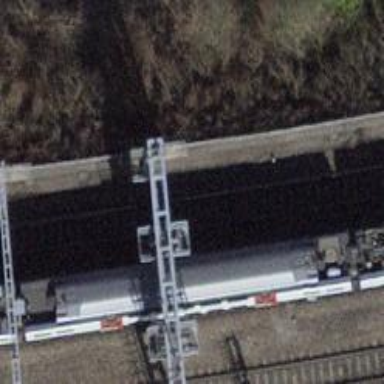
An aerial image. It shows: Railway signal.